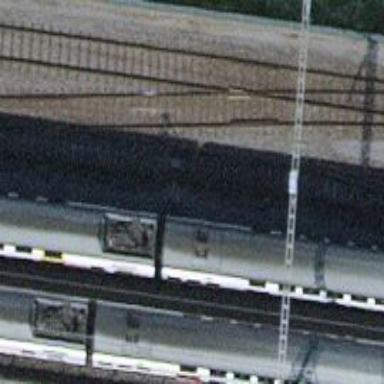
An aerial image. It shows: Railway yard with electrified tracks and single track.